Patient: sex M, age 51
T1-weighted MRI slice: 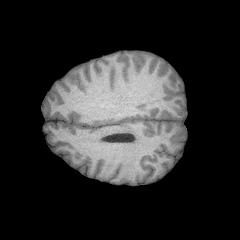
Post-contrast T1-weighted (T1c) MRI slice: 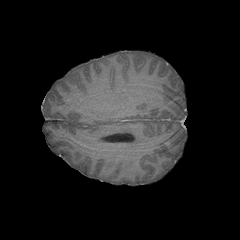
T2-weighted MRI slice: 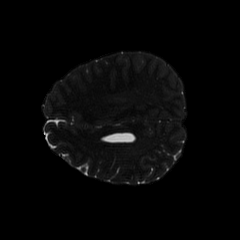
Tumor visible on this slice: yes
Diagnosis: Astrocytoma, IDH-mutant
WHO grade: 4